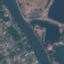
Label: River